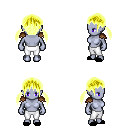
a pixel art fantasy rpg character, female body template, dark elf, purple skin, leather shoulder armor, white pants, gold twin-tailed hairstyle, black slippers, four views (front, back, left, right), 2x2 character sprite sheet, small pixel art, hard edges, no anti-aliasing